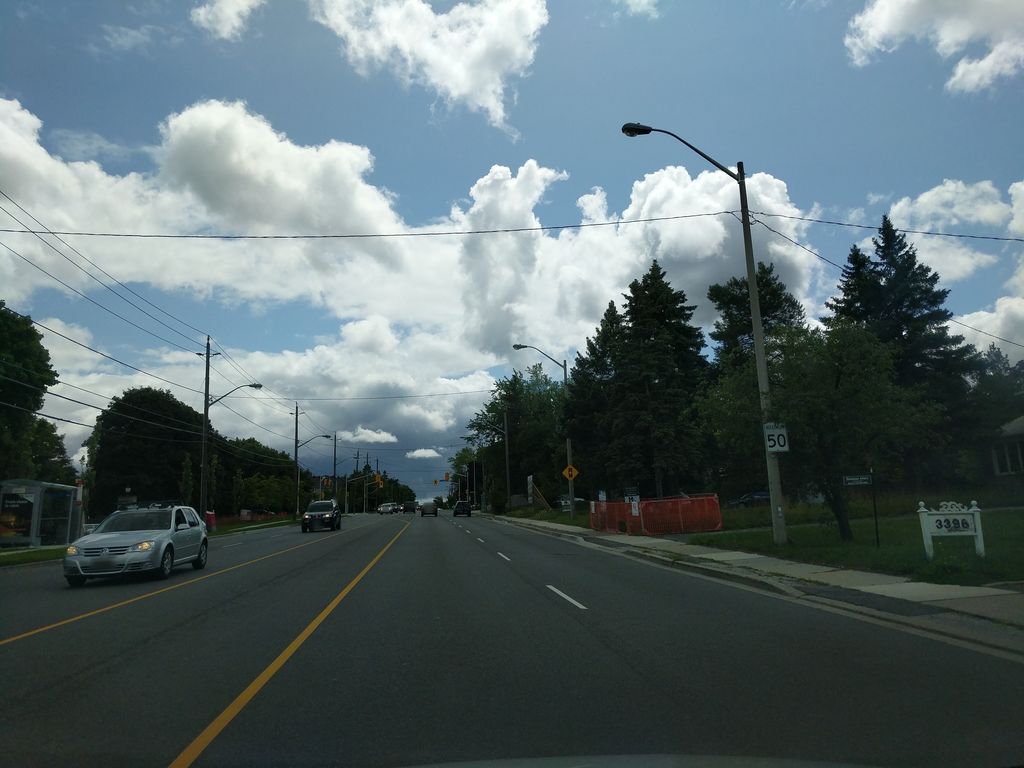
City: toronto